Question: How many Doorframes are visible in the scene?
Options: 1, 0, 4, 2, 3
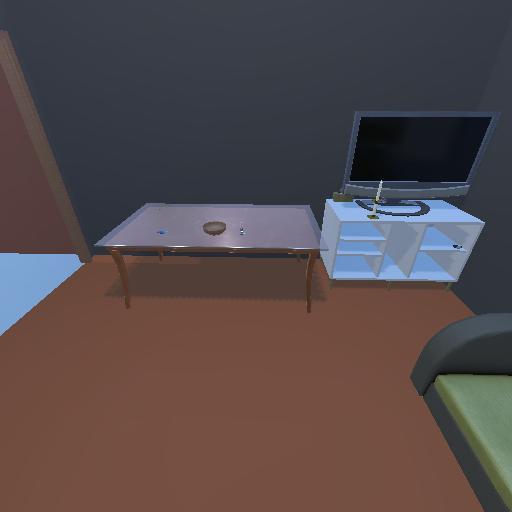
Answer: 1